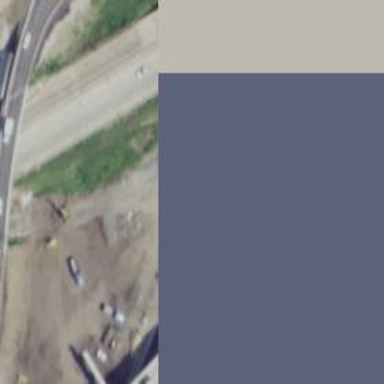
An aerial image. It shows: Primary link road with asphalt surface.